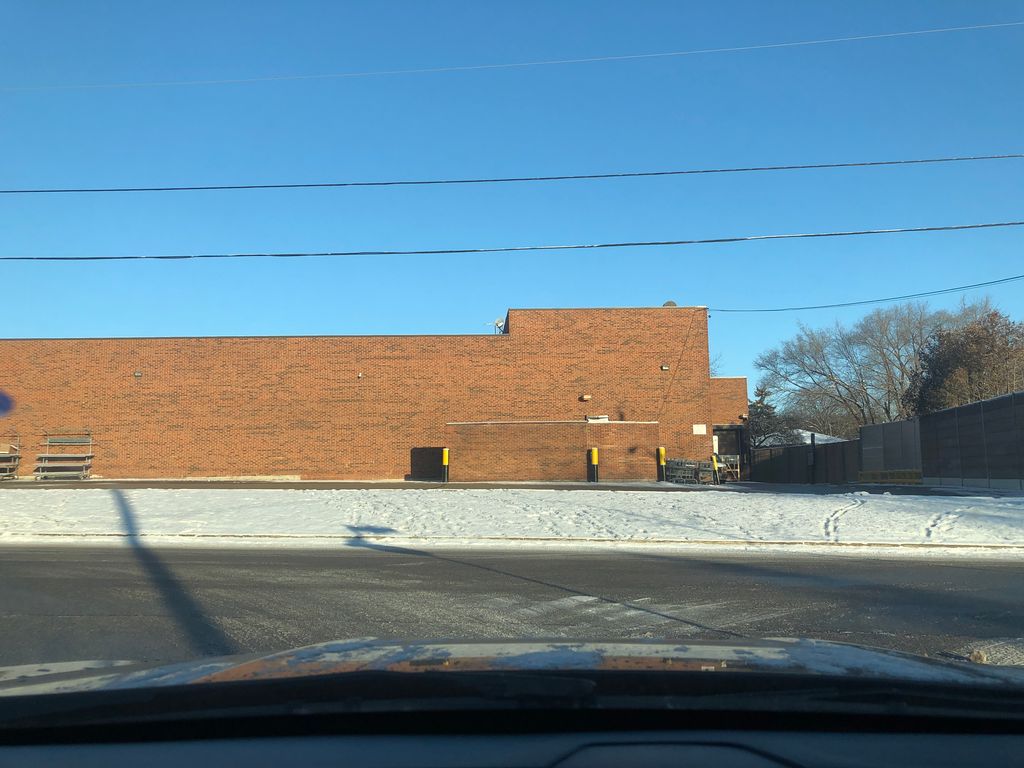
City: toronto